Question: I'd like to remove the letters that are displayed at the left of the tags produced by <URL>. How can I achieve this?
Here's the live website: <URL>
Here's the script:
'''
// The container to hold the tags.
tagContainer = document.querySelector('.tag-container');
// An array of objects where the ''element'' property is the article element (to
// be hidden), and the ''tags'' attribute is an array of tags on this article.
// Articles do not necessarily have to be the <article> element.
articles = [].slice.call(document.querySelectorAll('article')).map(function (article) {
return {
'element': article,
'tags': [].slice.call(article.querySelectorAll('.tags li')).map(function (tag) {
return tag.textContent;
})
};
});
// Create an array of tag names to be available for filtering.
tagNames = ['Public Finance', 'Access', 'Data','Money','Open Source'];
// Initialise tag-explorer.
tagExplorer(tagContainer, articles, tagNames);
'''
Here's the desired output -- I'd like the red crossed letters to be removed:

Any advice much appreciated.
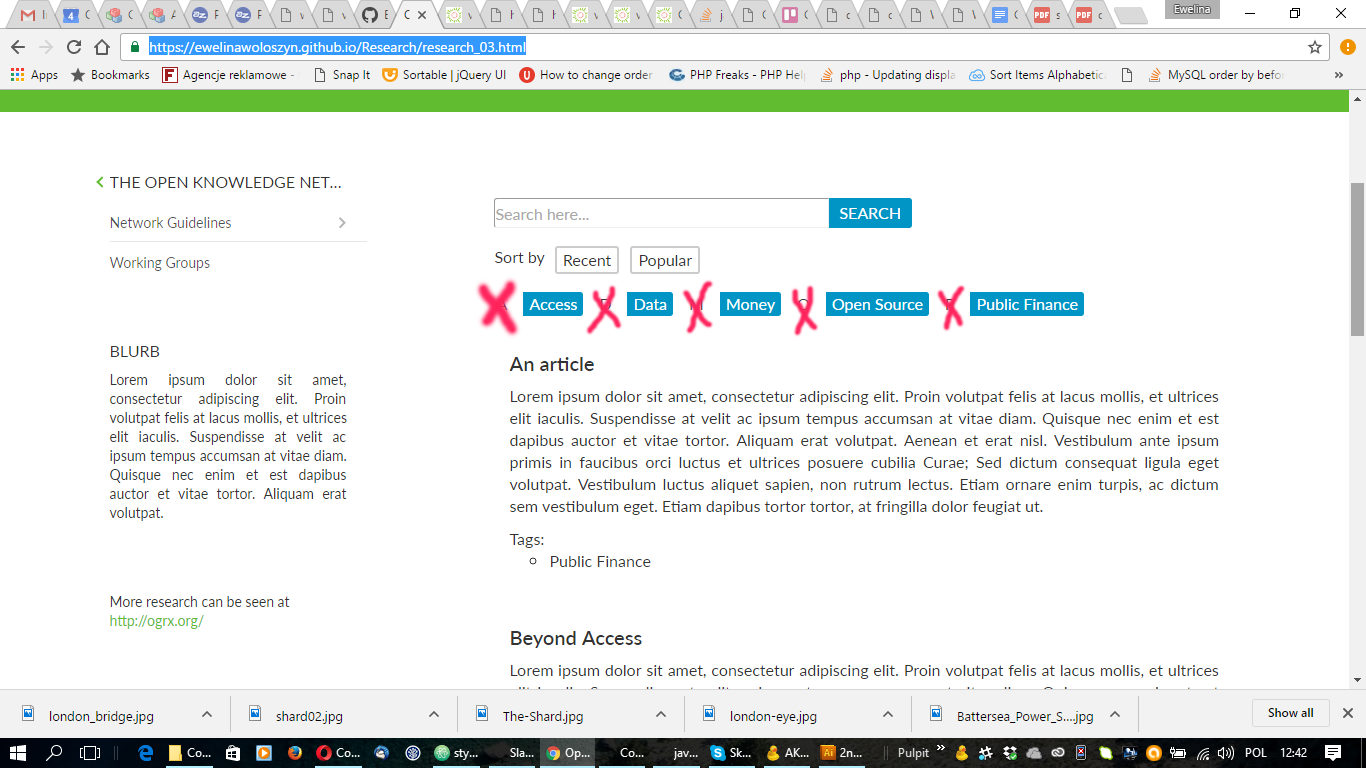
Answer: You can hide these letters by altering some styles in your file <URL>:
Change this:
'''
.tag-container .letter-header {
display: inline-block;
padding: 0 1em;
}
.tag-container button {
background-color: #AAA;
color: #fff;
-moz-border-radius: 0 3px 3px 0;
-webkit-border-radius: 0 3px 3px 0;
border-radius: 0 3px 3px 0;
border: 0px;
padding: 1px 6px;
}
'''
to this (changes are marked with '/* .. */'):
'''
.tag-container .letter-header {
display: none; /* <!-- modified */
padding: 0 1em;
}
.tag-container button {
margin: 0 5px; /* <!-- added */
background-color: #AAA;
color: #fff;
-moz-border-radius: 0 3px 3px 0;
-webkit-border-radius: 0 3px 3px 0;
border-radius: 0 3px 3px 0;
border: 0px;
padding: 1px 6px;
}
'''
The first change causes the letters not being rendered. Without further change this would make the tags (buttons) stick to each other. The second change deals with this, and introduces an empty space between them.